Aerial crown-view tile of a tropical tree (Barro Colorado Island, Panama), acquired 20250818:
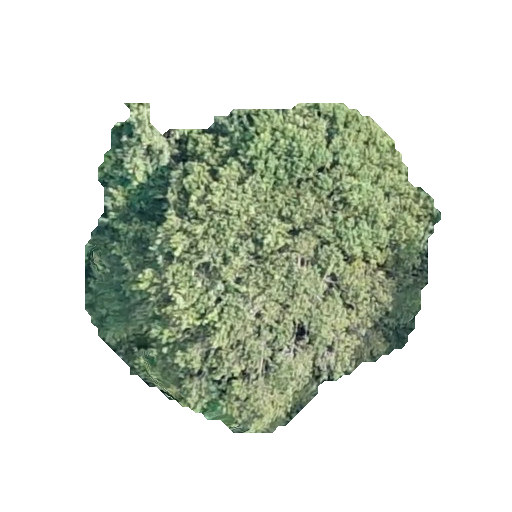
Species: Pouteria stipitata
GBIF accepted scientific name: Pouteria stipitata
Crown area: 124.925 m²